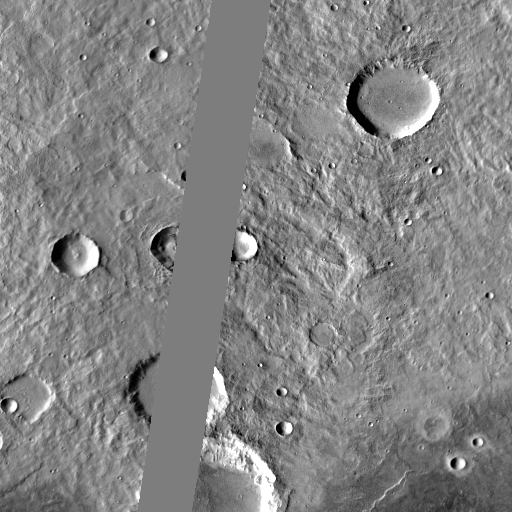
Crater classes present: Background, Other, Layered